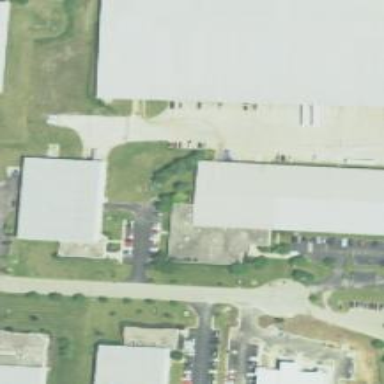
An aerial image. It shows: Industrial building.